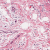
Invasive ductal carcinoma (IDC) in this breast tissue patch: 0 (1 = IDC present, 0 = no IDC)